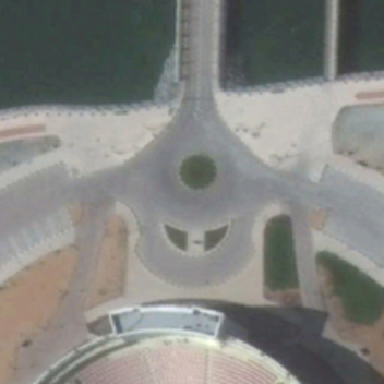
There were some green belts .